Question:
I am sorry that I am so bad at explanation.
I am using responsive grid from <URL> and using 3 column style.
What I want to achieve is pretty much shown in the image. The order by which DIV elements are generated is labeled. The problem here is that after 1 , 2 , 3 are generated 4 should go to the place arrows point. I dont mind even 6 going there, but the place should be filled.
Div elements are generated using Database
'''
<div class="section group">
<div class='col span_2_of_6 classifyGroup' style="height:50px;">
<h3 class='classifyHeading'>BEVERAGES</h3>
</div>
<div class='col span_2_of_6 classifyGroup' style="height:75px;">
<h3 class='classifyHeading'>salads</h3>
</div>
<div class="section group">
'''
I have uploaded the site to <URL>
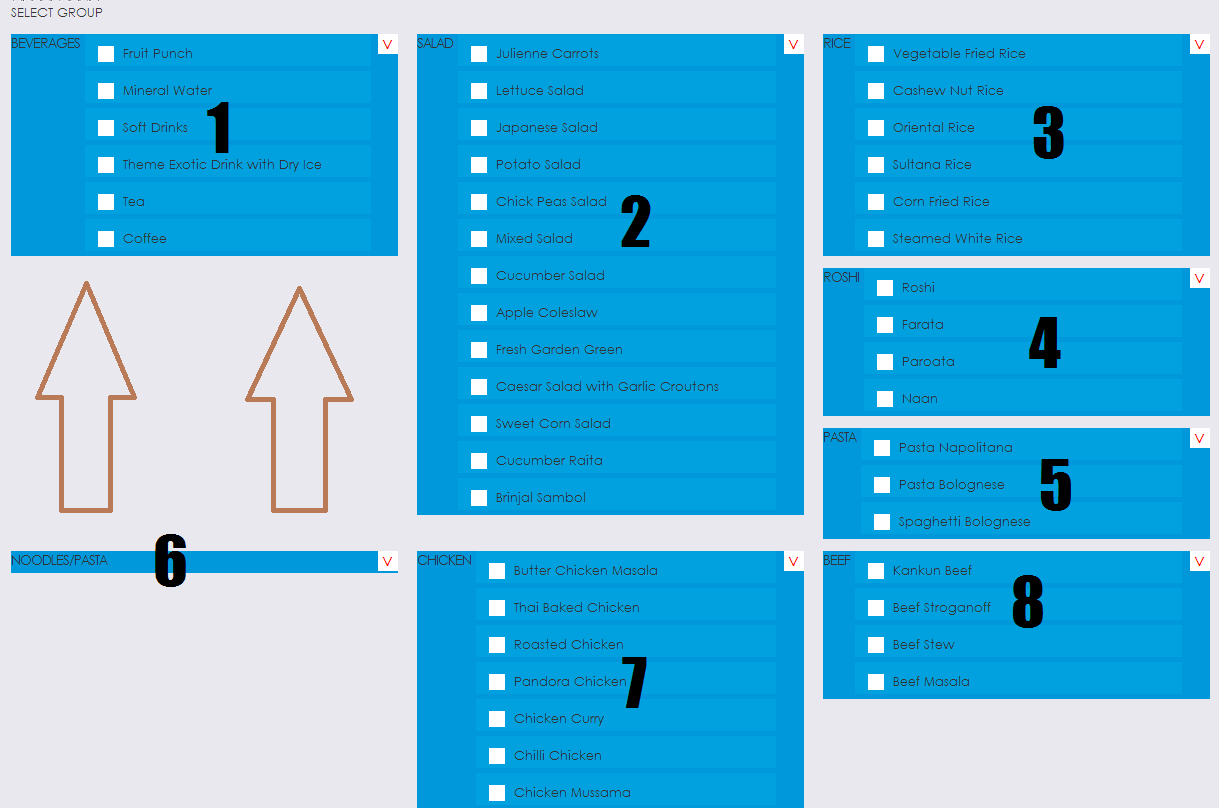
Answer: 1. add -webkit-column-count: 3; to parent section container
2. change you div's class span_2_of_6 to span_1_of_1
3. add width:100%;margin-left:0 important; to class .col